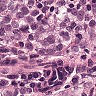
Metastatic tissue present: yes